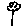
Label: flower